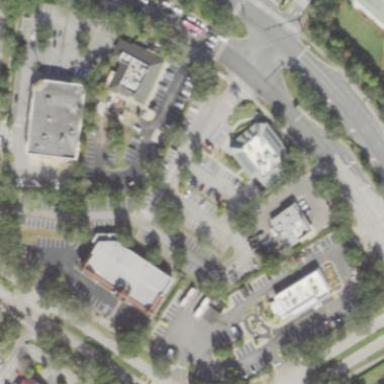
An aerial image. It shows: Retail area.